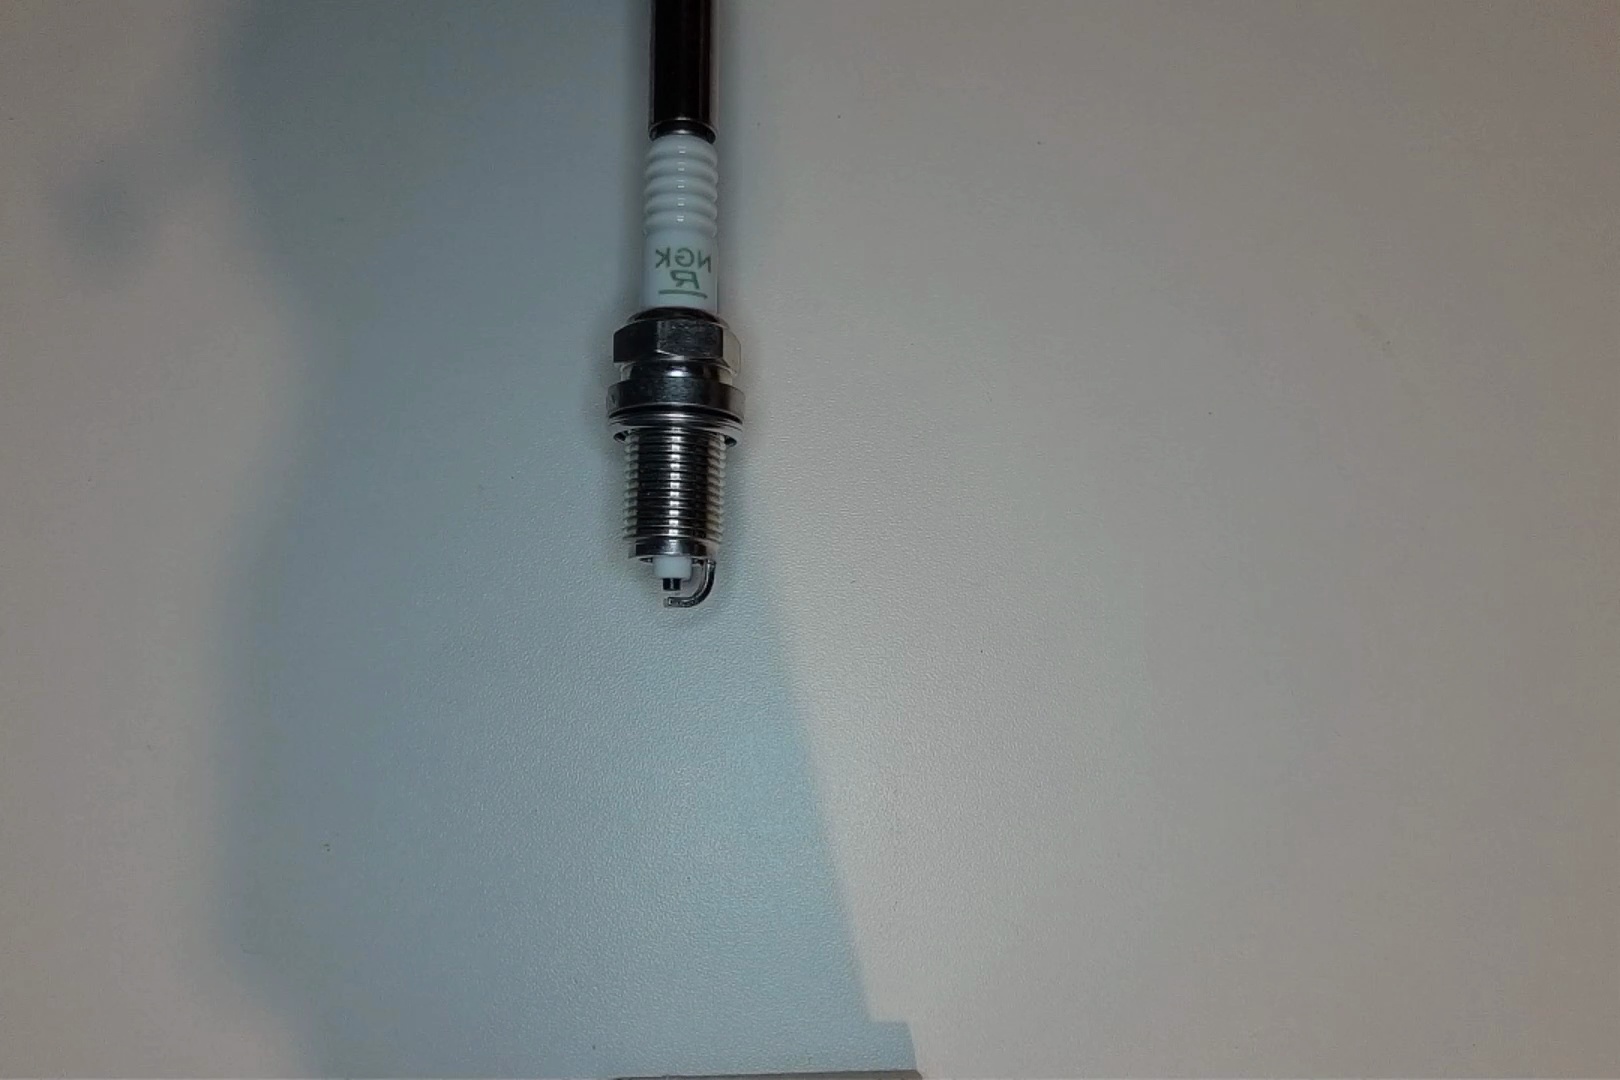
Label: normal